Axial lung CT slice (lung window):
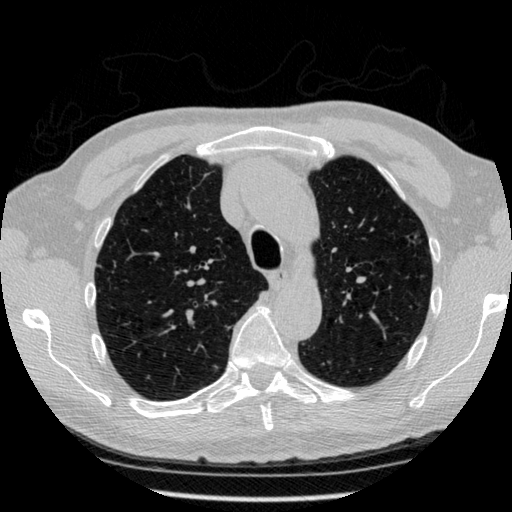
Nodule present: no